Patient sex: M
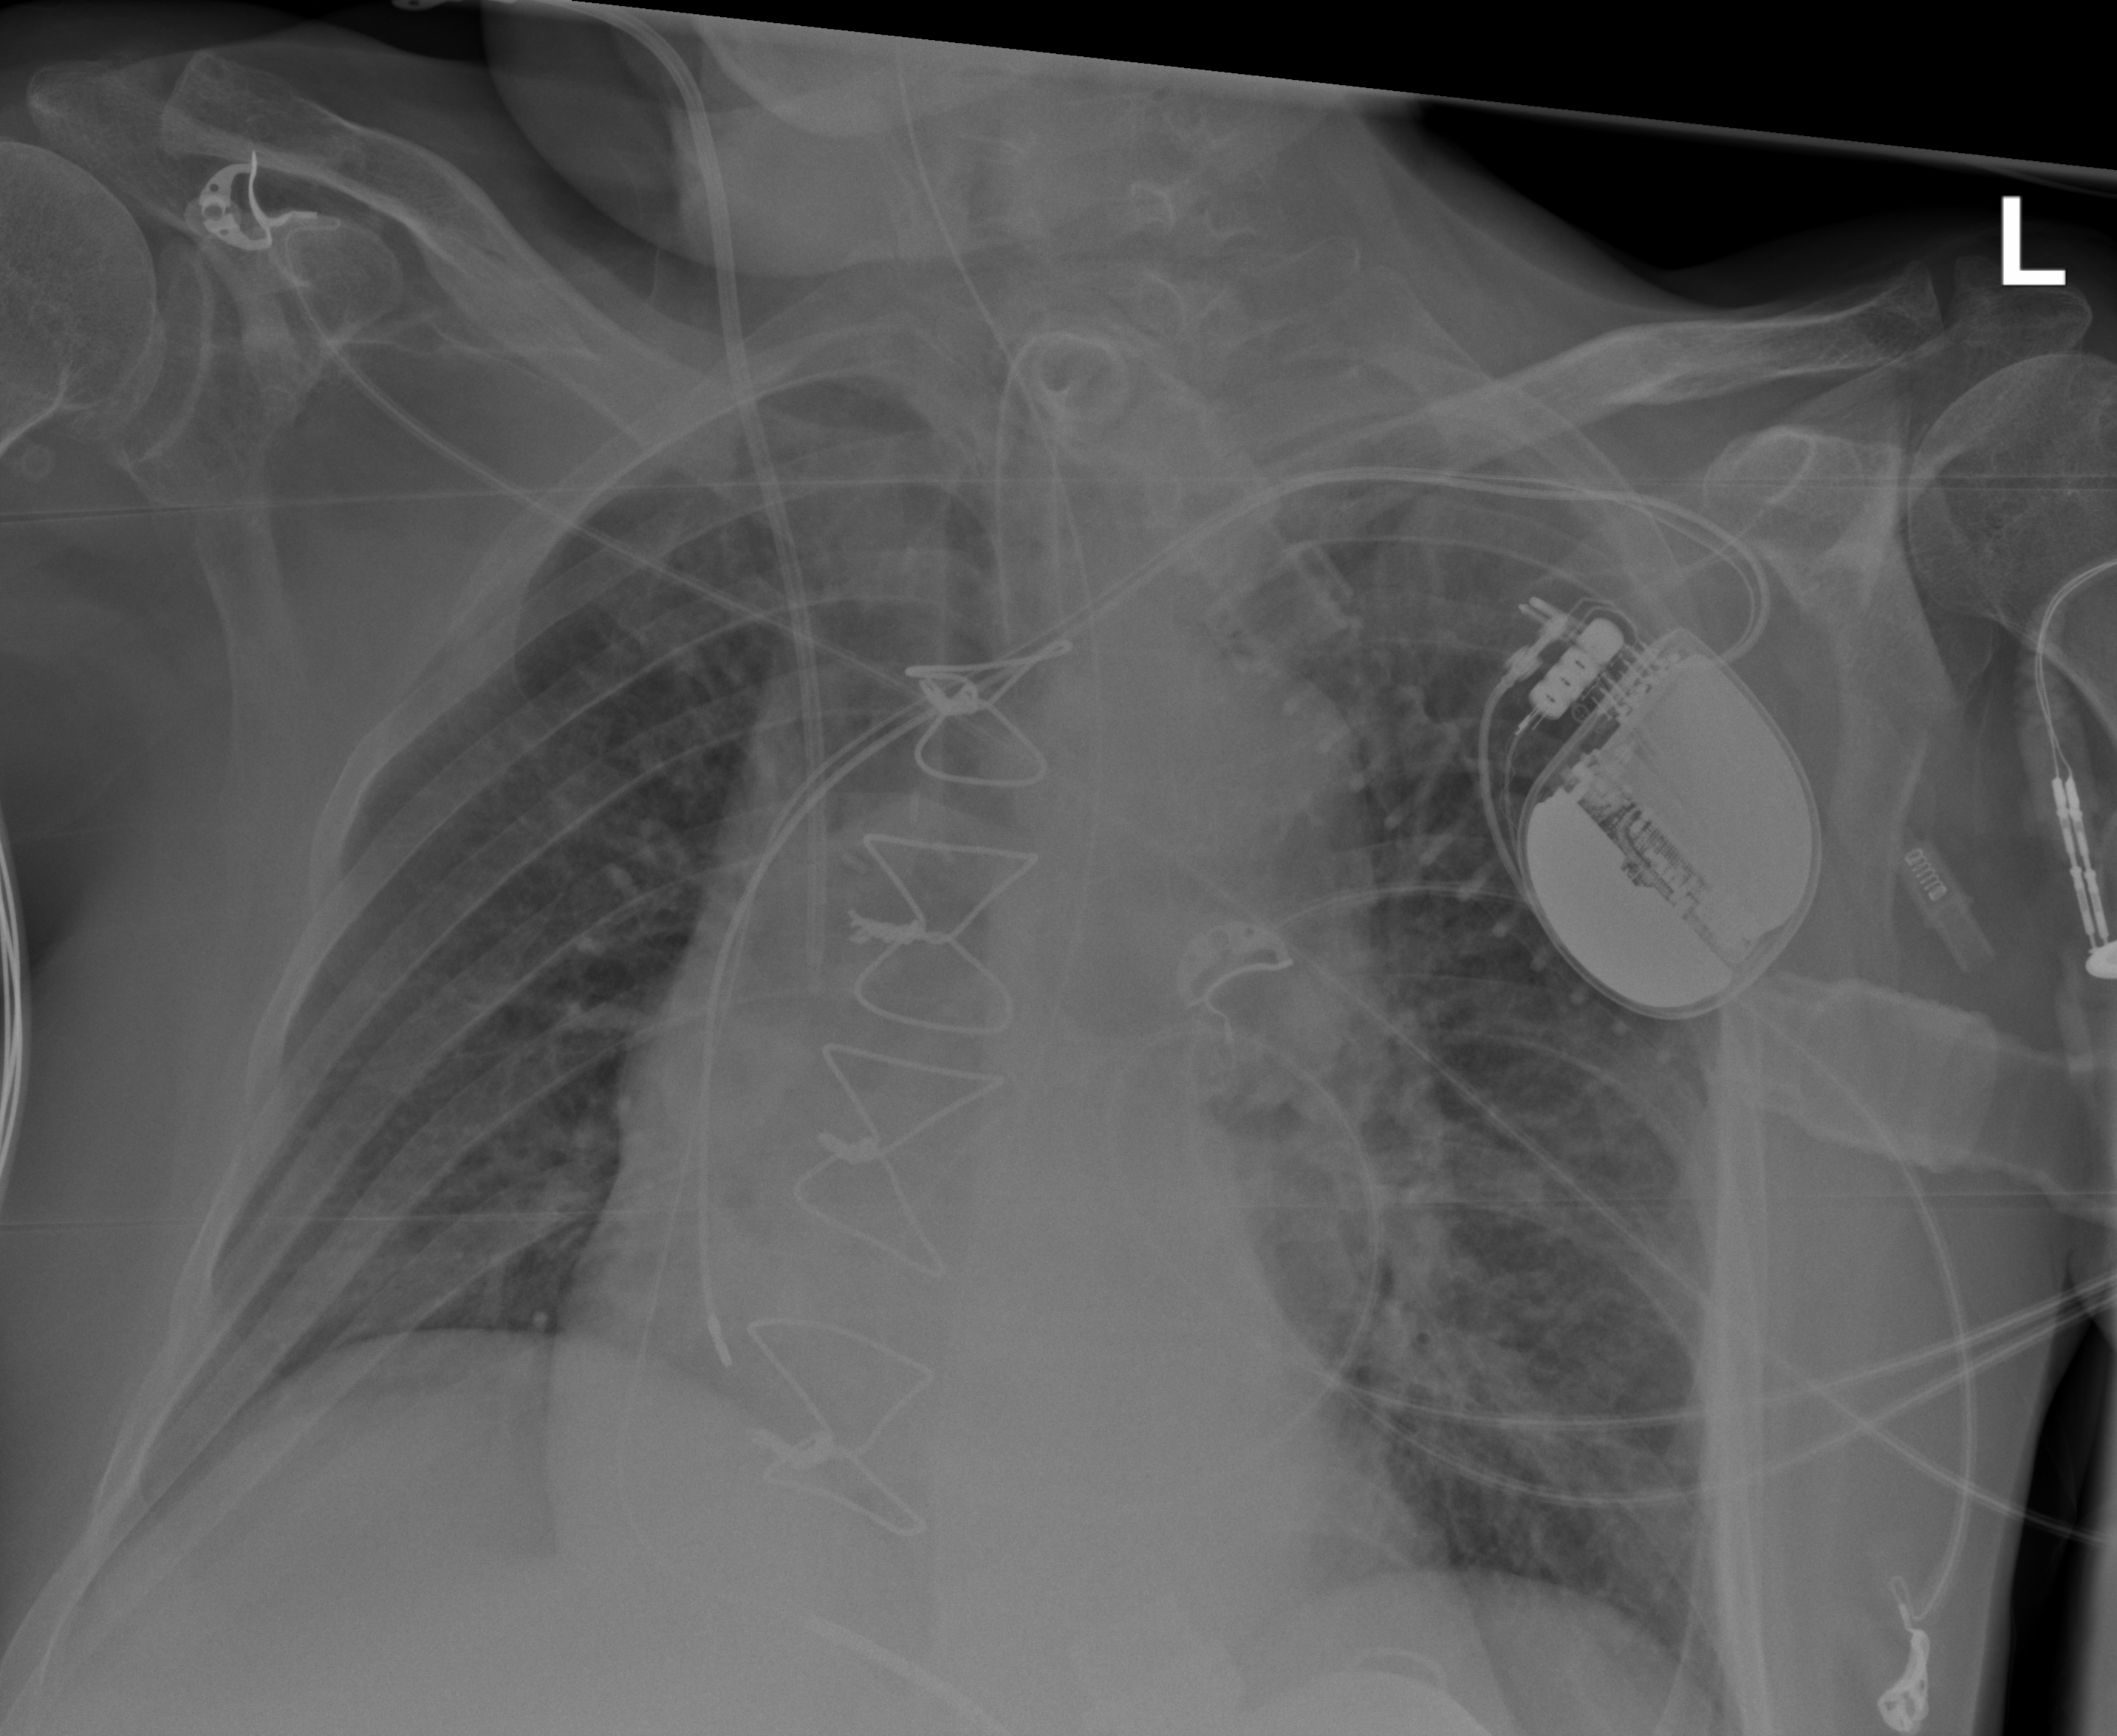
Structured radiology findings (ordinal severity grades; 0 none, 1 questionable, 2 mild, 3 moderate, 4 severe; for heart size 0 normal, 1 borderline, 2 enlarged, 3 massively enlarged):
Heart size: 2
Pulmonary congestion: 2
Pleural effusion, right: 0
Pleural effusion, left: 0
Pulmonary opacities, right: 0
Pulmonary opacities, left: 0
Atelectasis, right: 0
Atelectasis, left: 0